Aerial crown-view tile of a tropical tree (Barro Colorado Island, Panama), acquired 20250124:
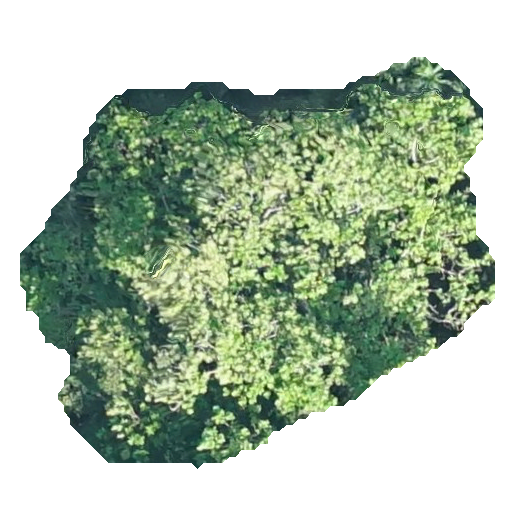
Species: Anacardium excelsum
GBIF accepted scientific name: Anacardium excelsum
Crown area: 206.792 m²